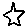
Label: star